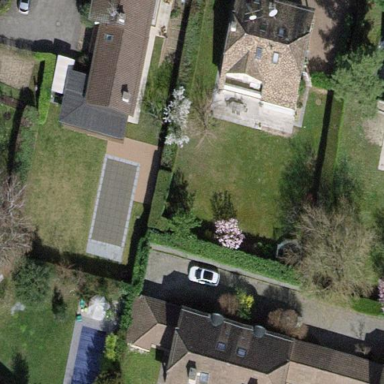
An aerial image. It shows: Garden enclosed by fence.